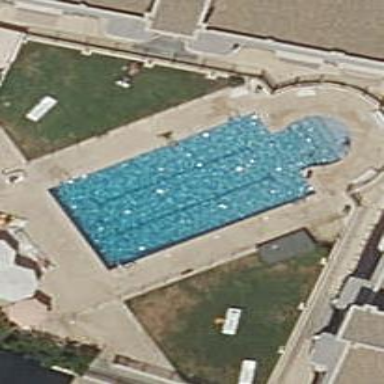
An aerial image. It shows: Swimming pool located in leisure land.